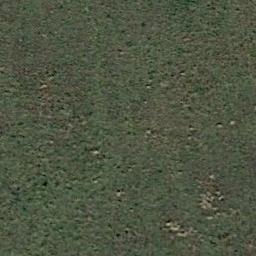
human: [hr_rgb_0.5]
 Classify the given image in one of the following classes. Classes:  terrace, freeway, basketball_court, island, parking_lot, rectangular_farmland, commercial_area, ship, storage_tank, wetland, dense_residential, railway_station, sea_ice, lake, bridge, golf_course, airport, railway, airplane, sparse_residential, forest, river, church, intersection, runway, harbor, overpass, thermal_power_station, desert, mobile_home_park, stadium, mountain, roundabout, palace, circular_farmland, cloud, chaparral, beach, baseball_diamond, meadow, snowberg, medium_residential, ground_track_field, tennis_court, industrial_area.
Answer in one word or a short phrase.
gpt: meadow